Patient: sex M, age 58
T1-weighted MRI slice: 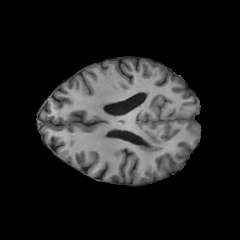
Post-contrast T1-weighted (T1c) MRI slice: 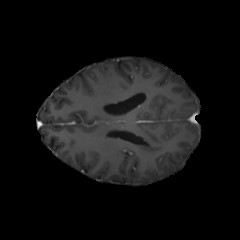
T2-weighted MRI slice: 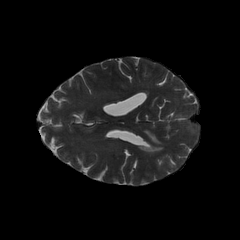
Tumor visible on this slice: yes
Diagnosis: Glioblastoma, IDH-wildtype
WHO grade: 4